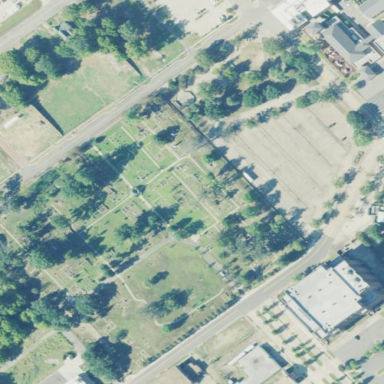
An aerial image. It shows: Cemetery.